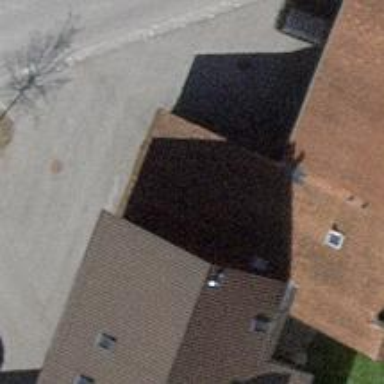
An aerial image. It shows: Farm shop.